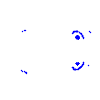
Particle: pion